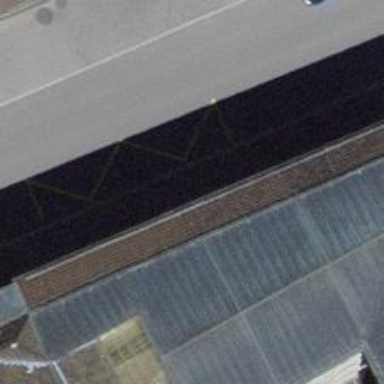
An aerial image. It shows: Bus stop with platform for public transport.